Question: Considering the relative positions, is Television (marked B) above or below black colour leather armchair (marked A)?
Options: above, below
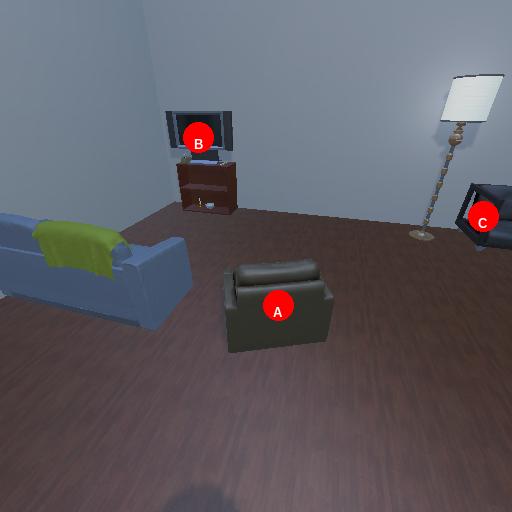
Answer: above